Question: i am trying to implement 'in-app' in android my test example is running perfectly now(finally).
now i have another problem when i insert the information of credit card in my android device
(Sony xperia sola 4.0.4 , HTC salsa 2.3.3, Galaxy_tab2 4.0.4) it was field due to this error .

i just check internet every time and it's working fine,
first i am not sure about my code so i try to download App from Google play even though error become accouter.
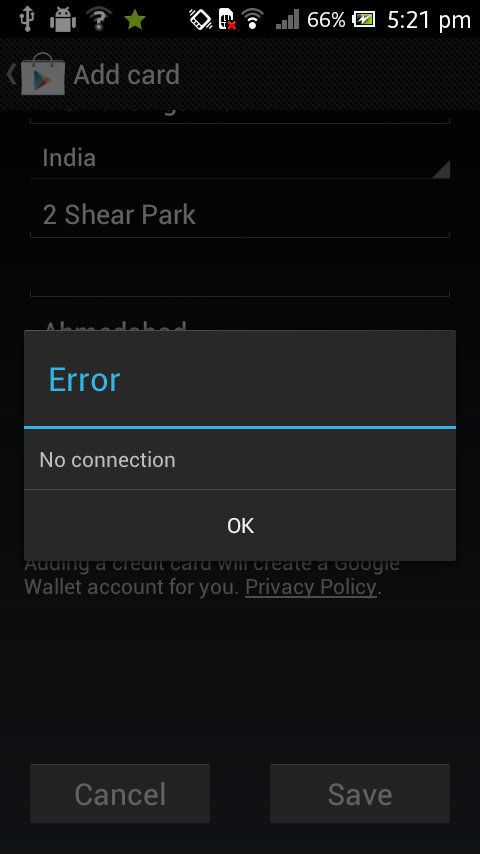
Answer:
yes finally it's done the problem is with my test account , i just no that the account has to enter it's credit card information as part of Gmail signup